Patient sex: M
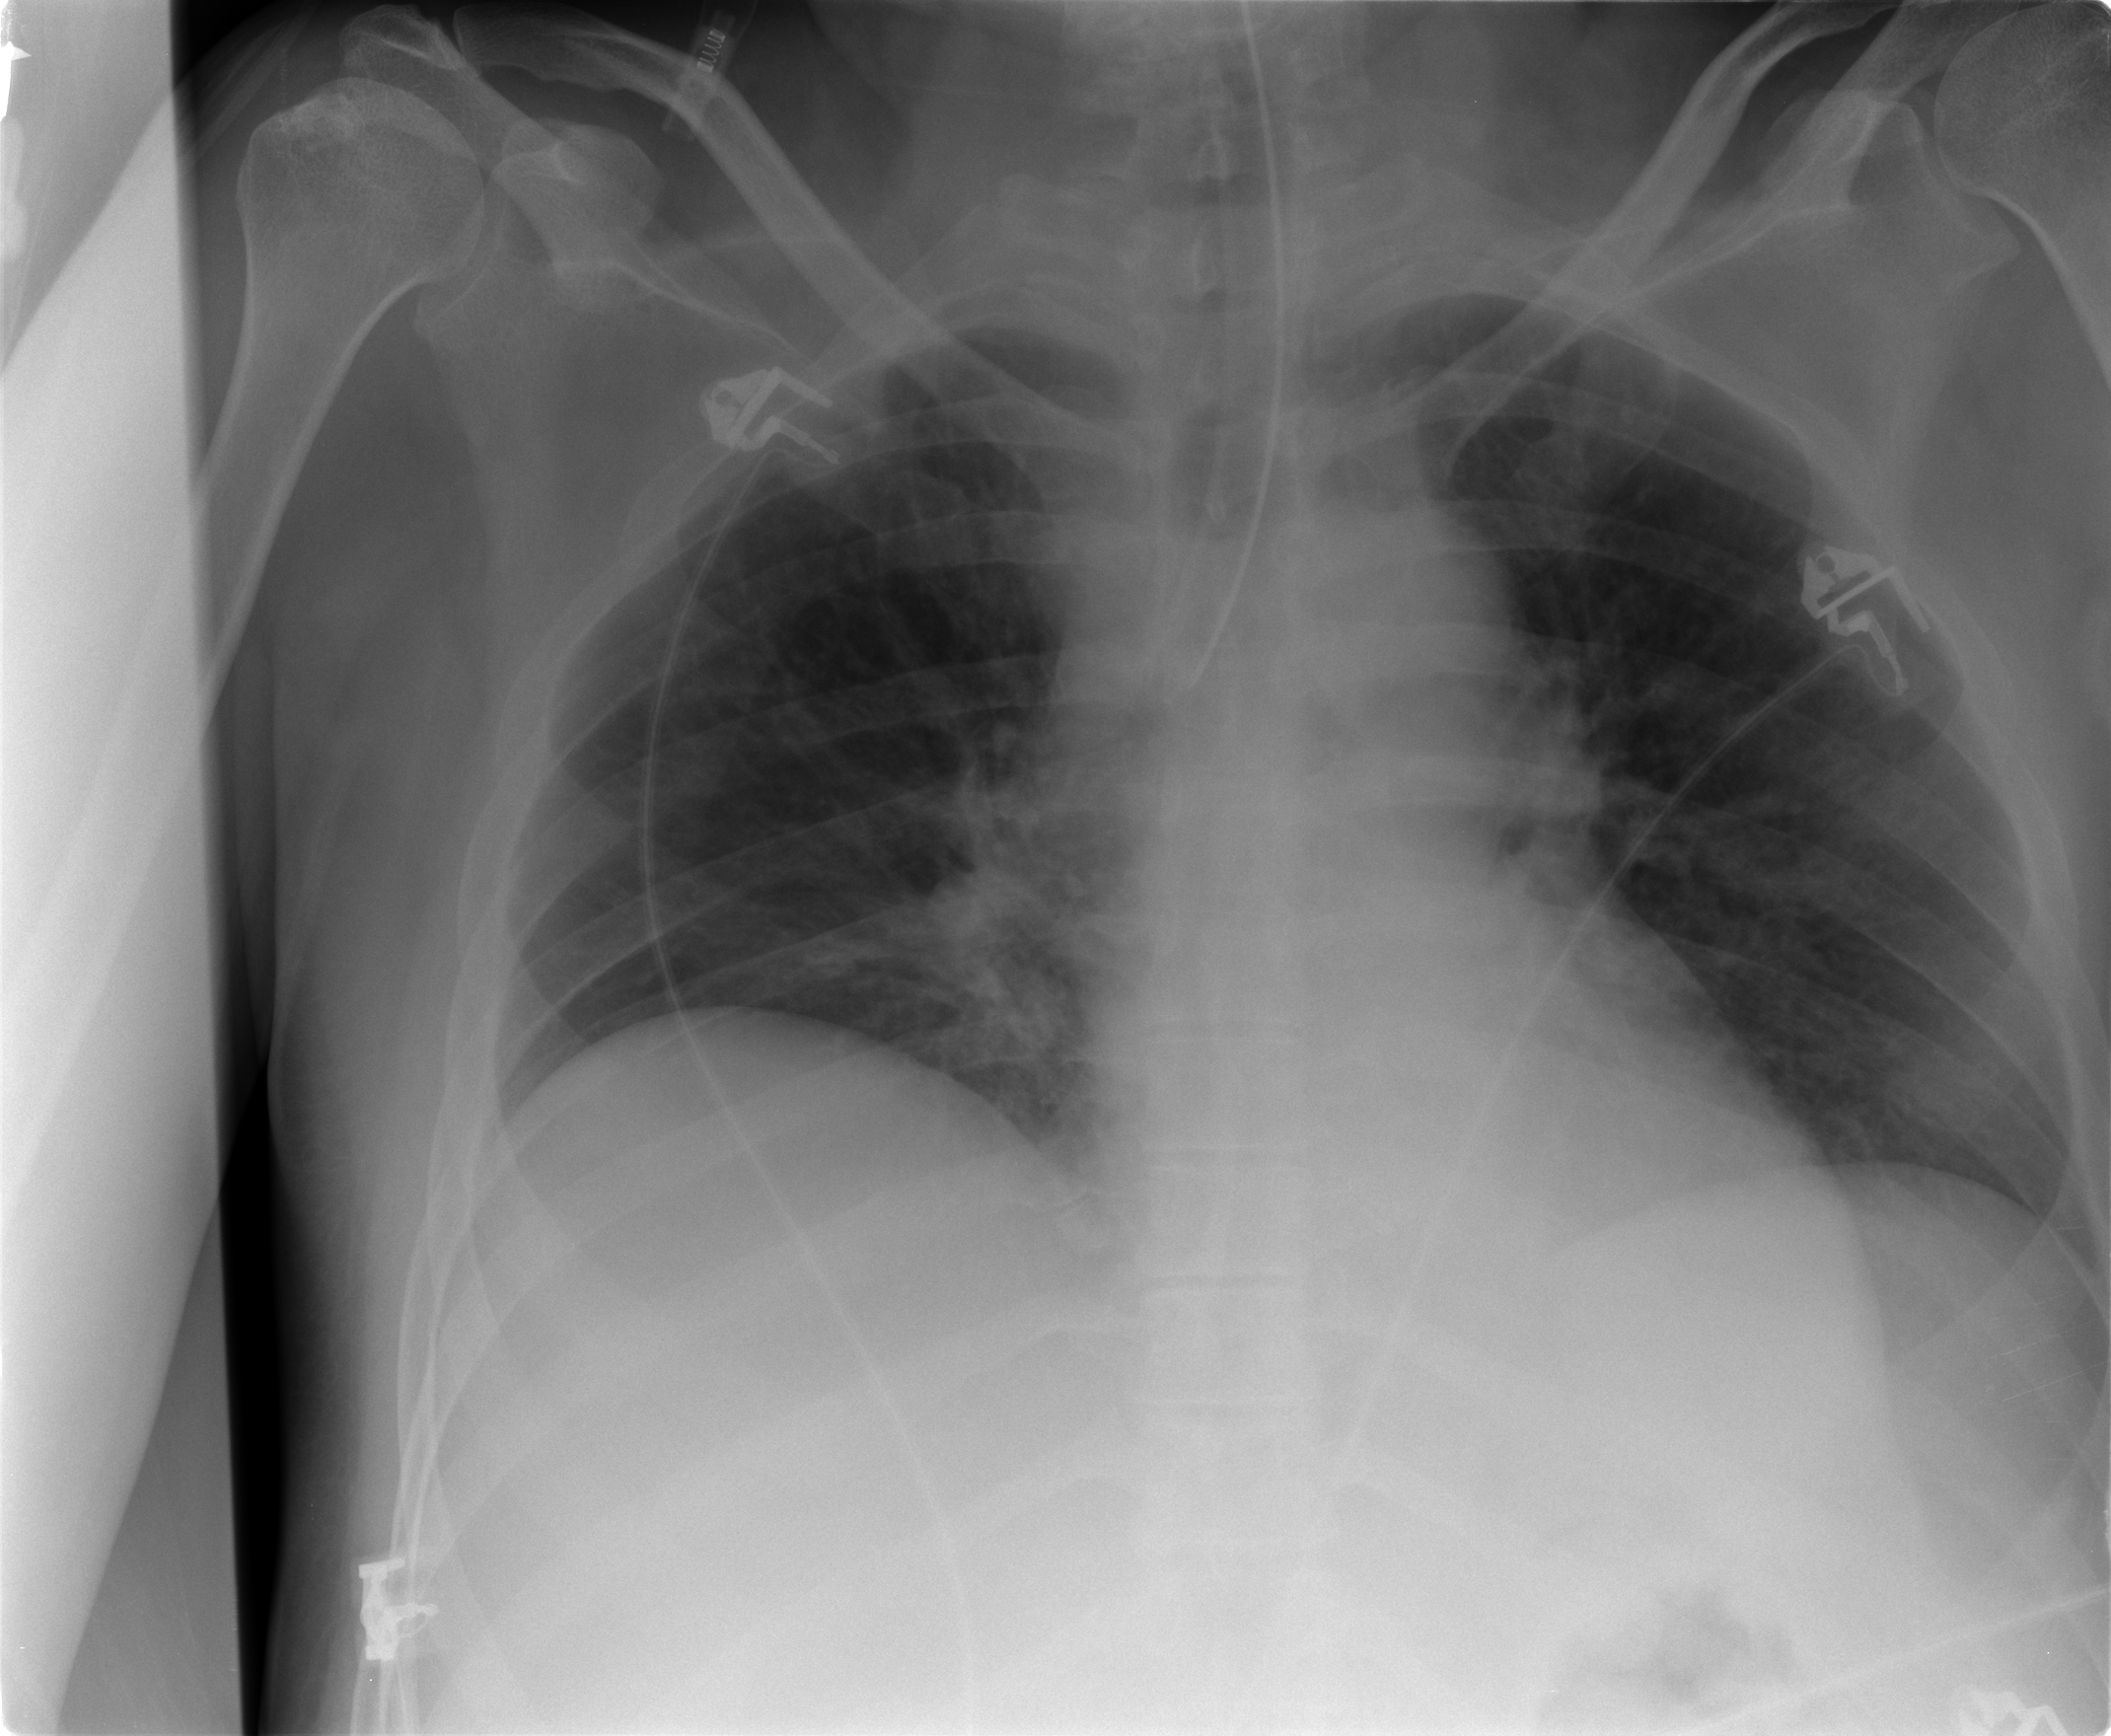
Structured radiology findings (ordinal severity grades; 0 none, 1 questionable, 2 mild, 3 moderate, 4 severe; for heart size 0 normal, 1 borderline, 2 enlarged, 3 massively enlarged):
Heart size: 0
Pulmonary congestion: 1
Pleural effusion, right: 0
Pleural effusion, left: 0
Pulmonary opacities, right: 0
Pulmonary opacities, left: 0
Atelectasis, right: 1
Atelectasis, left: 0